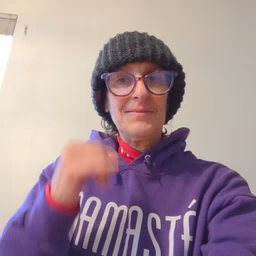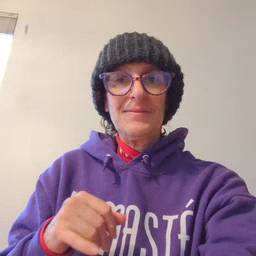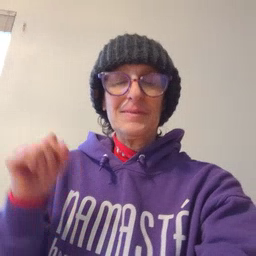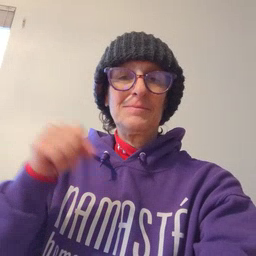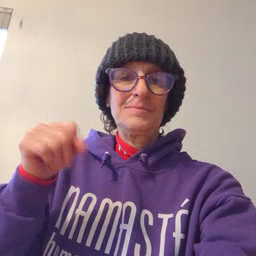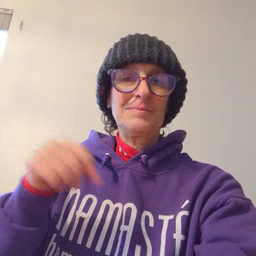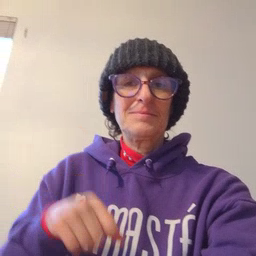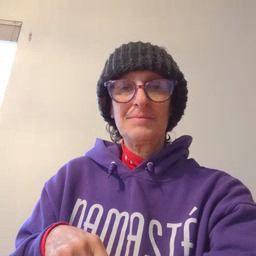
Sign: yes